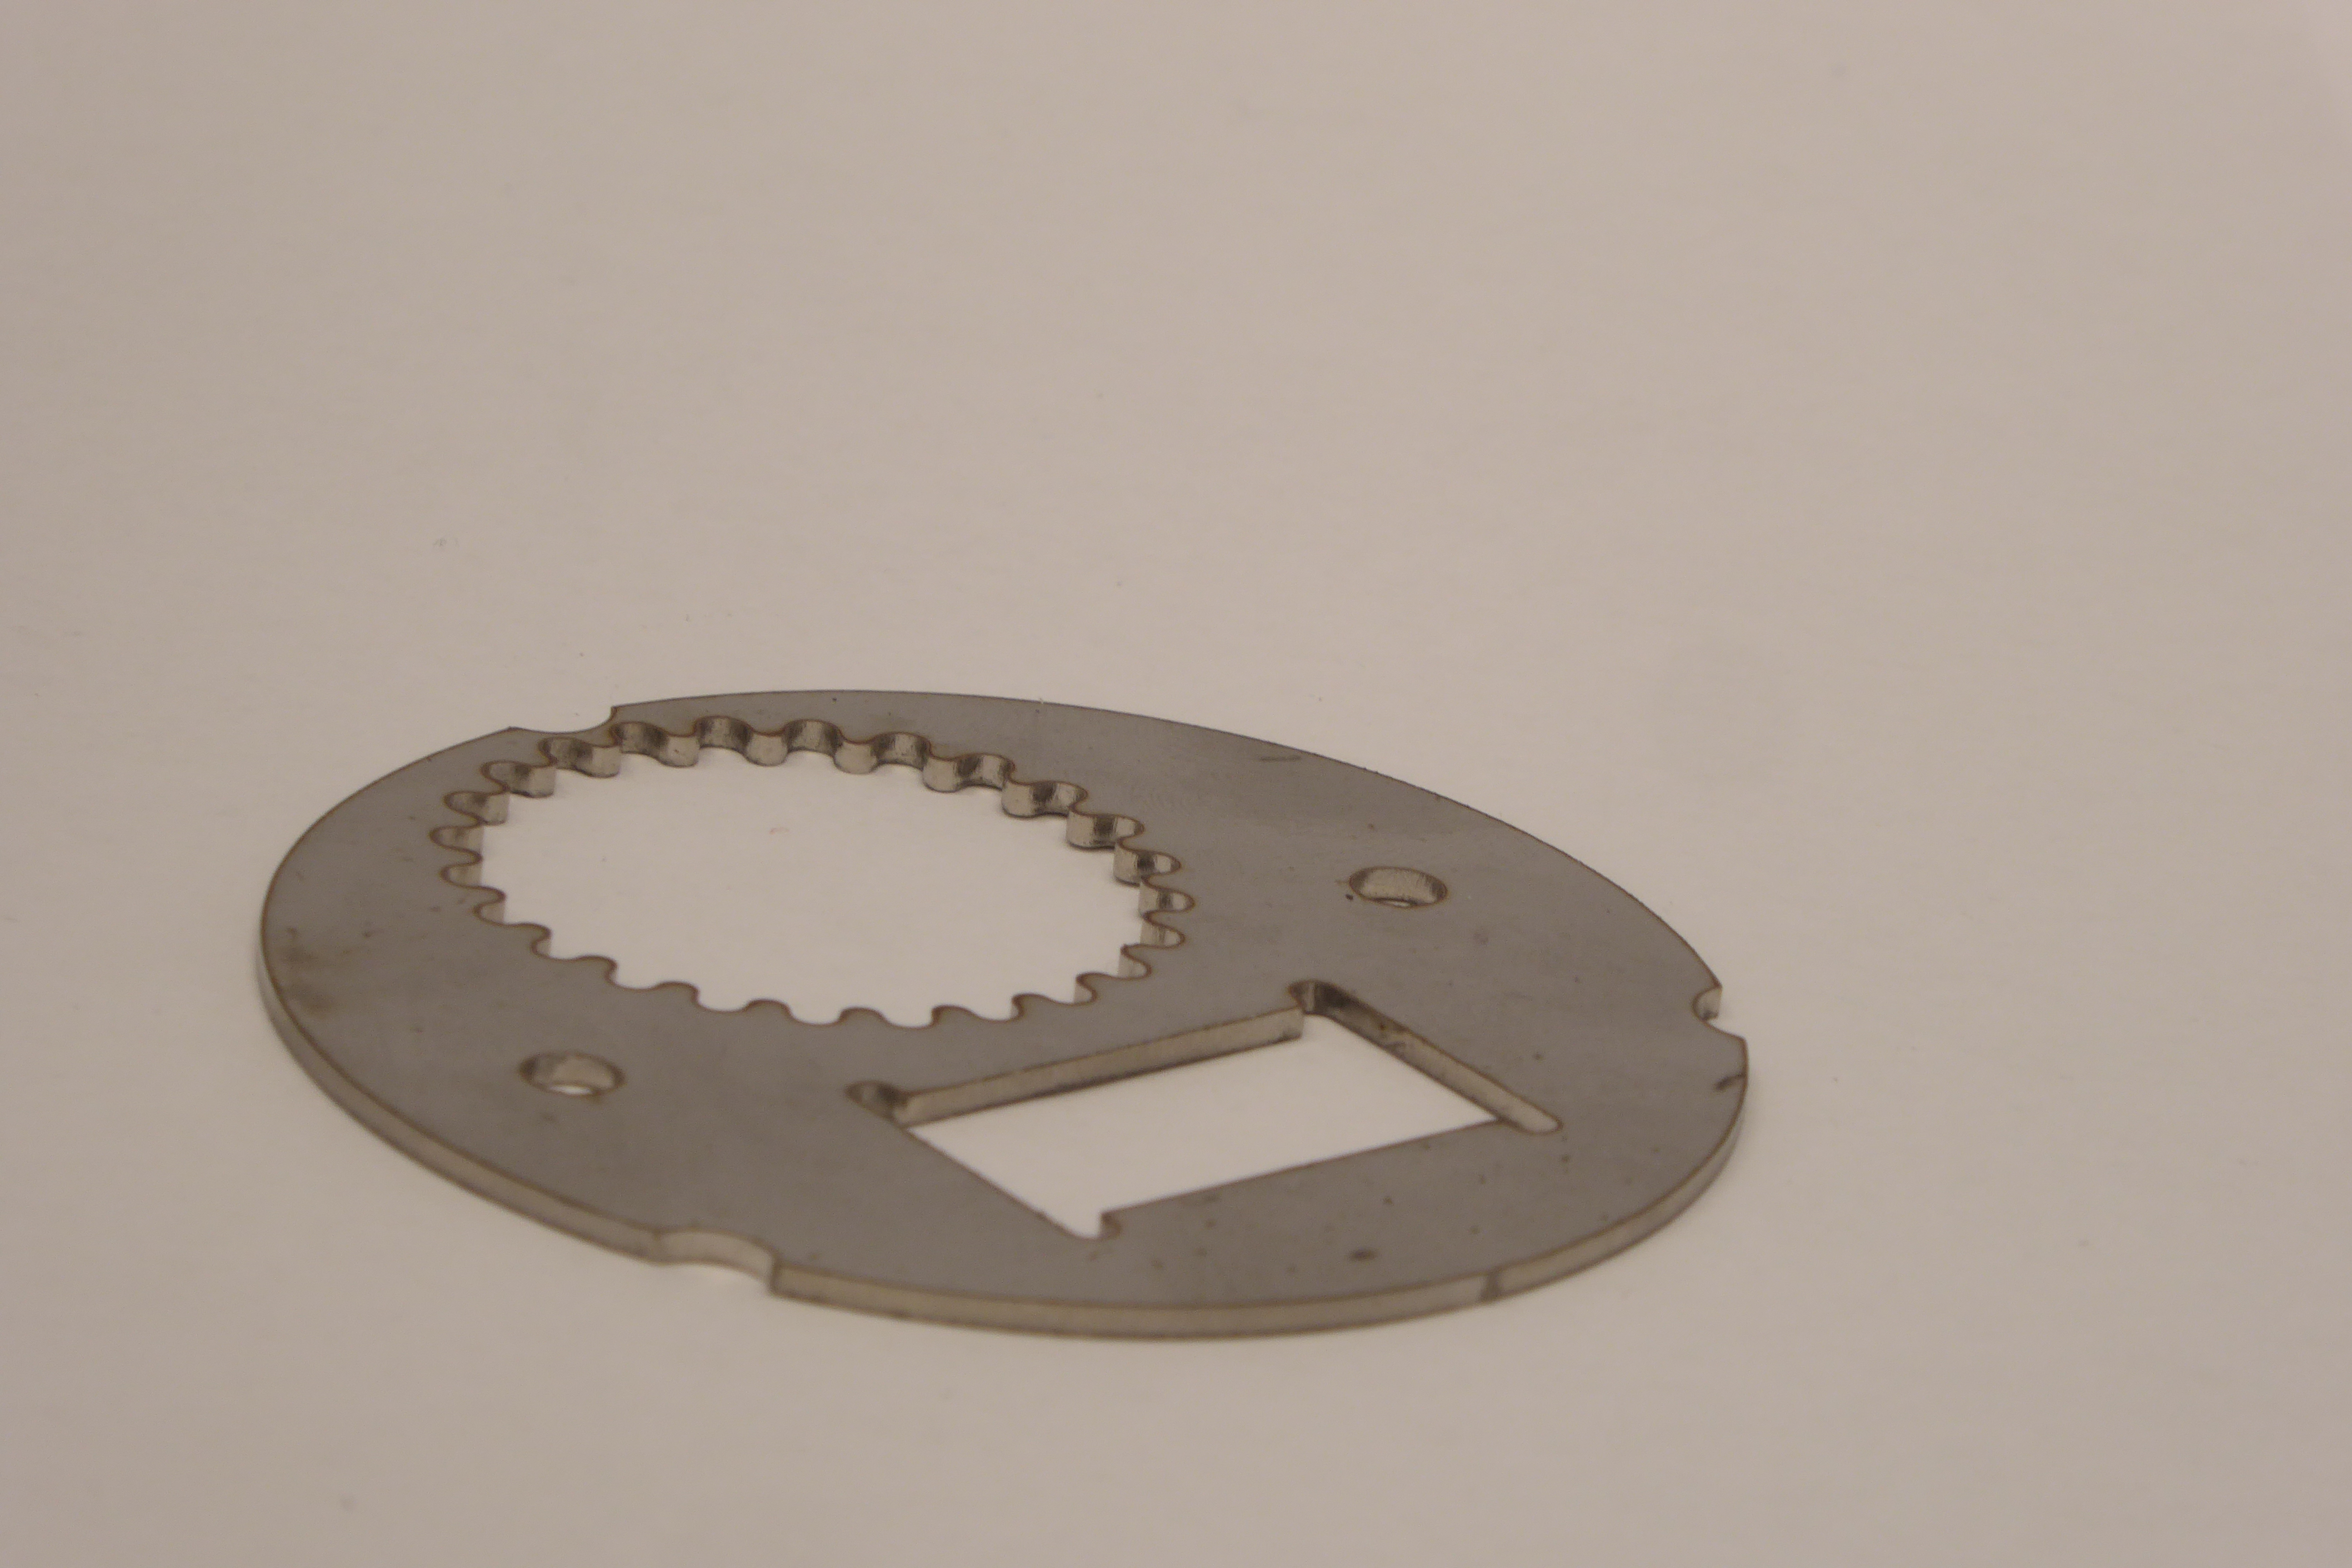
Label: Bottle Opener - Inlay